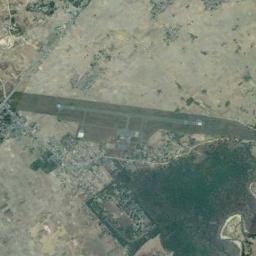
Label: airport